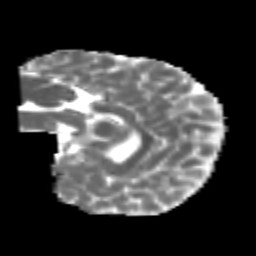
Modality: MD
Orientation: sagittal
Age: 7
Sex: male
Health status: healthy